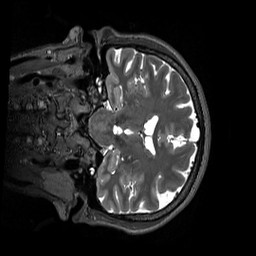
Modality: T2w
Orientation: coronal
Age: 49
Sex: male
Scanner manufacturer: siemens
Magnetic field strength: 3 T
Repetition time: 3.2 s
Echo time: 0.412 s